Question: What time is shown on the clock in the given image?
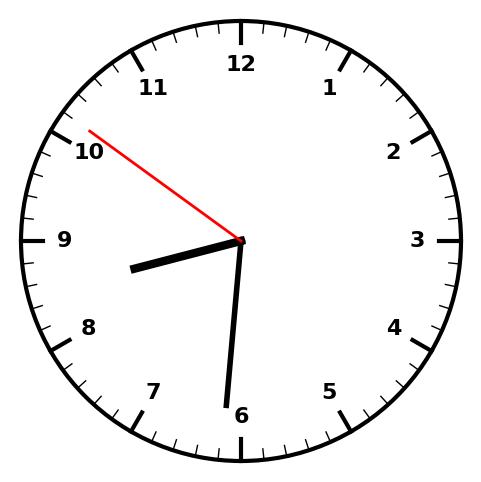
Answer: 08:30:51